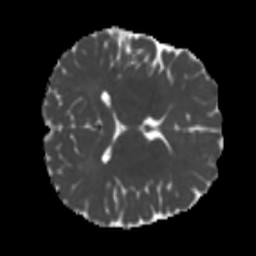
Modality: MD
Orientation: axial
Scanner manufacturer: siemens
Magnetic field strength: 3 T
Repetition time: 4 s
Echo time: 0.0594 s